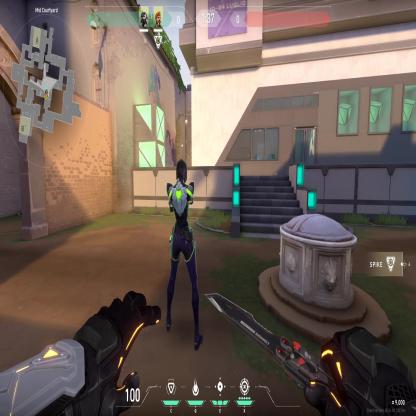
Label: teammate